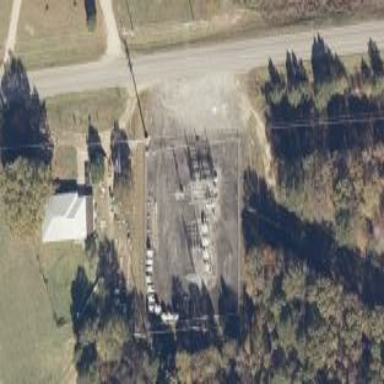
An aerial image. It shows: Distribution level power substation enclosed by fence.